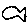
Label: fish